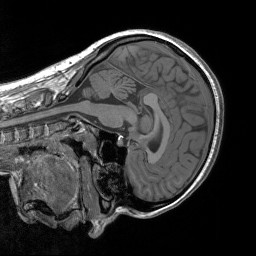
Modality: T1w
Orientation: sagittal
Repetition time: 2 s
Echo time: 0.00252 s